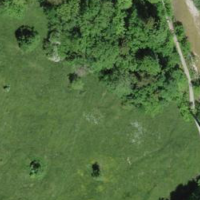
EUNIS habitat code: 24
Species observed at this site:
Geranium robertianum